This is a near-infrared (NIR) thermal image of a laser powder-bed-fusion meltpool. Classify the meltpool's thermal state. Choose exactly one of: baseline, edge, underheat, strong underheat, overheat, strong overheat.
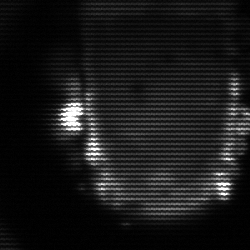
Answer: baseline